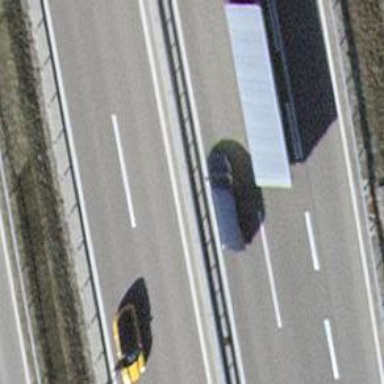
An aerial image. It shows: Asphalt motorway of trunk classification.